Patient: sex F, age 66
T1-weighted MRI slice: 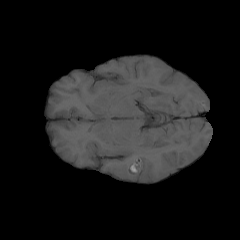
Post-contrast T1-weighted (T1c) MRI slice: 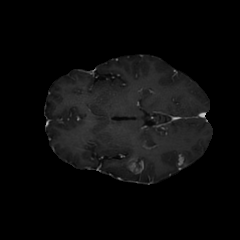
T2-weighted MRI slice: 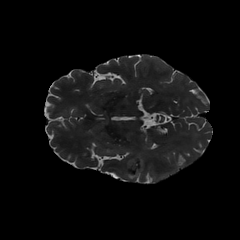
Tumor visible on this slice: yes
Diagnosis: Glioblastoma, IDH-wildtype
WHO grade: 4